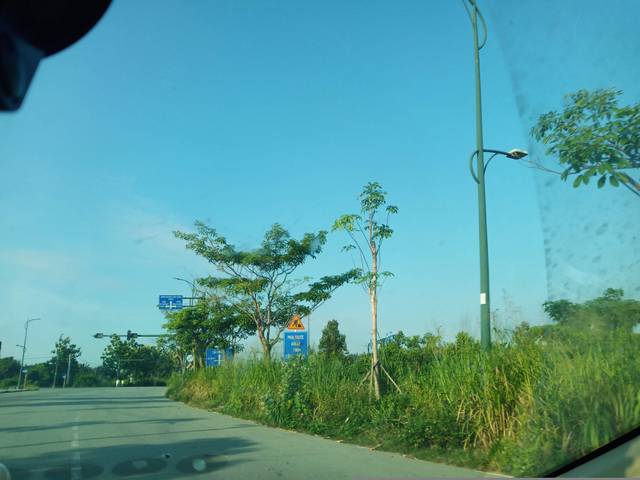
Region: Vietnam
Coordinates: 10.767, 106.718